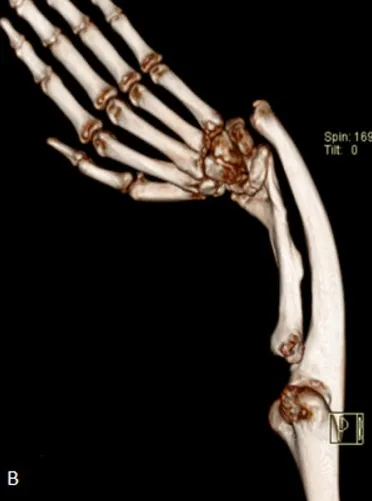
X-ray antero-posterior view.
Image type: radiology (ct)